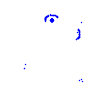
Particle: proton